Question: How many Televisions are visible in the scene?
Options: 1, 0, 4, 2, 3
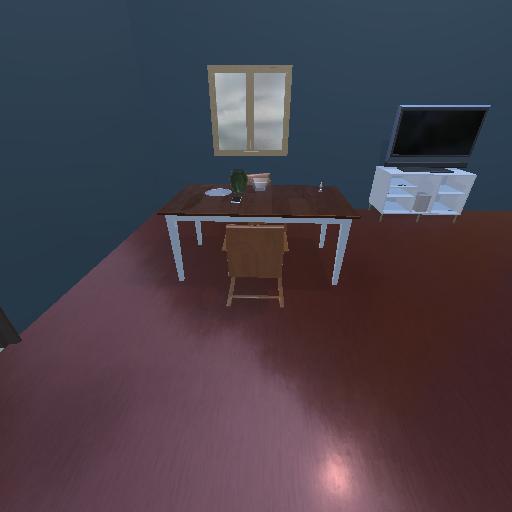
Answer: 1